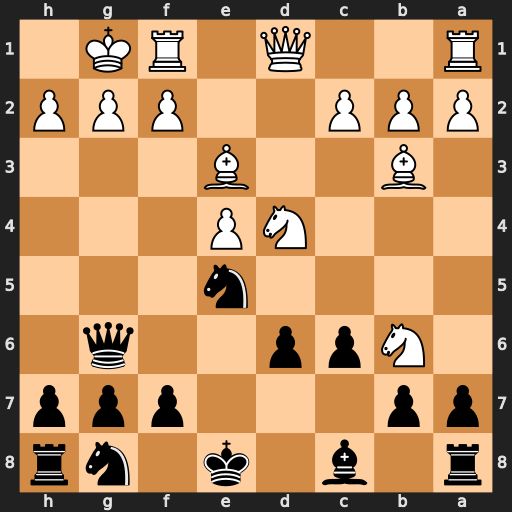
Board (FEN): r1b1k1nr/pp3ppp/1Npp2q1/4n3/3NP3/1B2B3/PPP2PPP/R2Q1RK1
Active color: b
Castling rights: kq
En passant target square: -
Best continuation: Bh3 Bg5 Qxg5